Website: bh-photo
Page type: address-validator
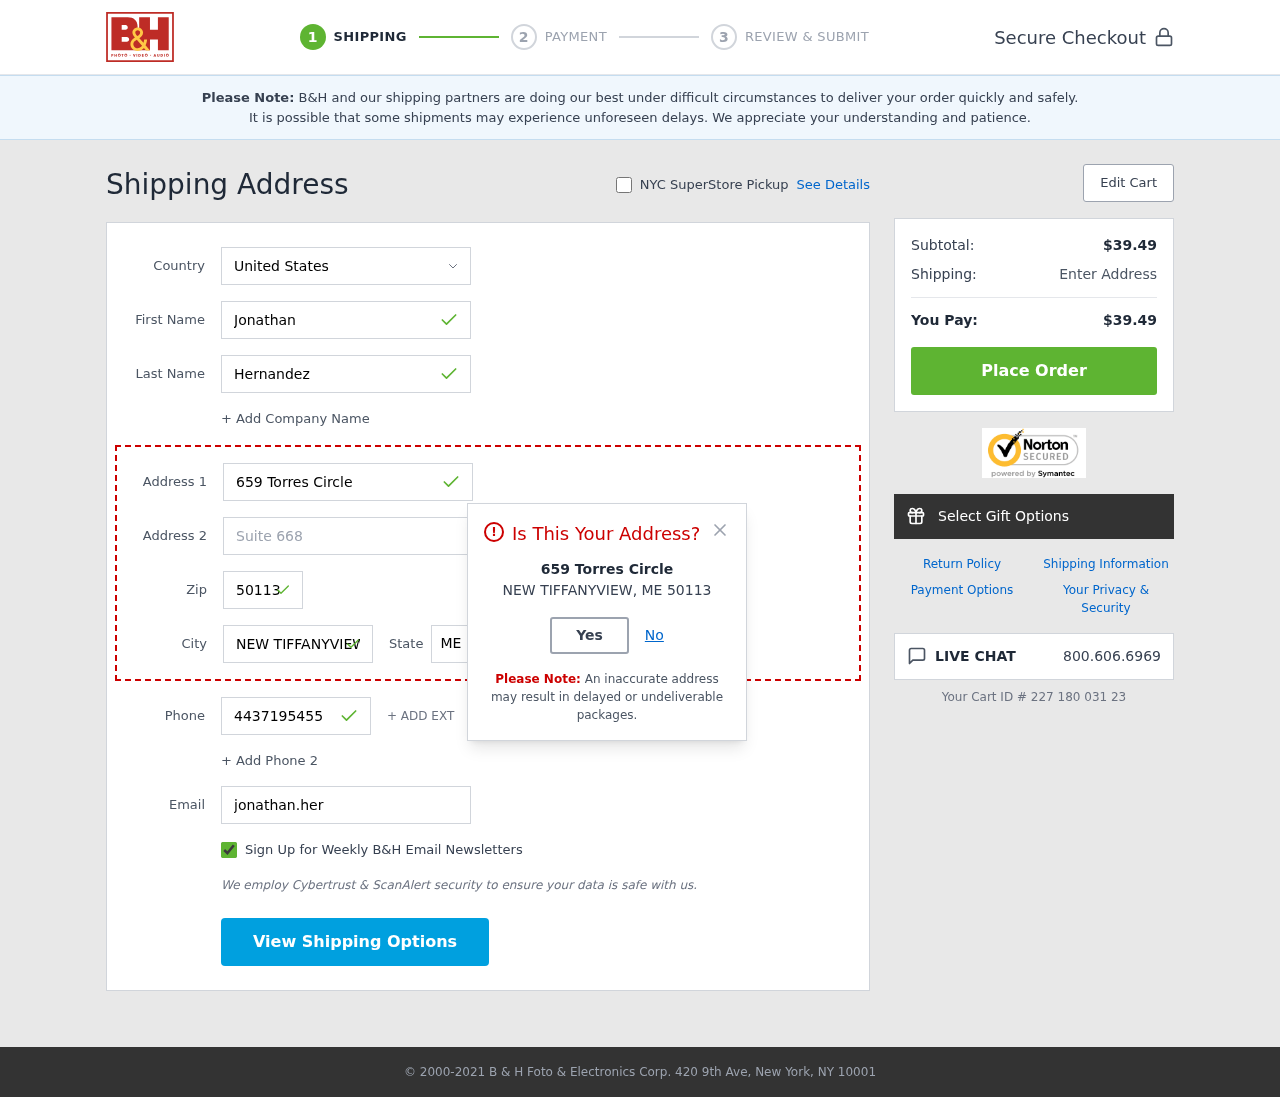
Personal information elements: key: PII_CITY
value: New Tiffanyview
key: PII_COUNTRY
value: United States
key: PII_EMAIL
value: jonathan.hernandez@hotmail.com
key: PII_FIRSTNAME
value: Jonathan
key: PII_LASTNAME
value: Hernandez
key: PII_PHONE
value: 4437195455
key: PII_POSTCODE
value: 50113
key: PII_STATE_ABBR
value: ME
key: PII_STREET
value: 659 Torres Circle
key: PII_STREET2
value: Suite 668
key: PII_CITY_MODAL
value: NEW TIFFANYVIEW
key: PII_POSTCODE_FULL
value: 50113
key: PII_POSTCODE_NUMERIC
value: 50113
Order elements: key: ORDER_SUBTOTAL
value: $39.49
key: ORDER_TOTAL
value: $39.49
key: ORDER_ID
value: Your Cart ID # 227 180 031 23